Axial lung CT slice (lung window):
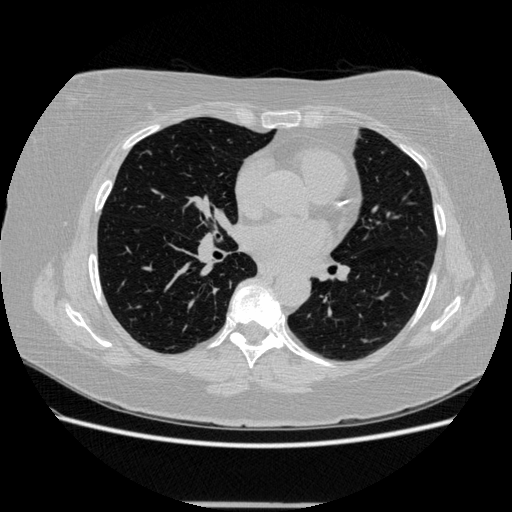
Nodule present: no